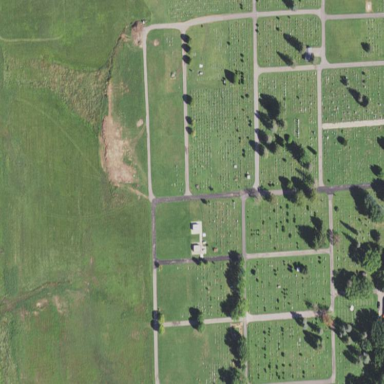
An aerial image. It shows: Cemetery.